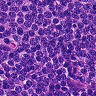
Metastatic tissue present: no